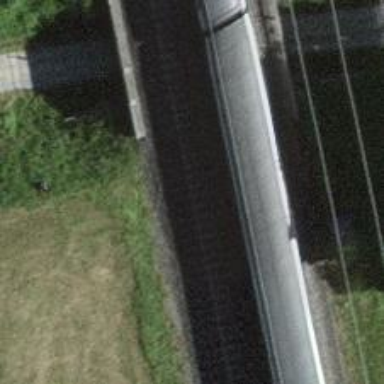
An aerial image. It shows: Single-track railway with electrified contact lines.